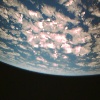
Label: cloud